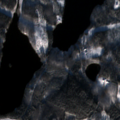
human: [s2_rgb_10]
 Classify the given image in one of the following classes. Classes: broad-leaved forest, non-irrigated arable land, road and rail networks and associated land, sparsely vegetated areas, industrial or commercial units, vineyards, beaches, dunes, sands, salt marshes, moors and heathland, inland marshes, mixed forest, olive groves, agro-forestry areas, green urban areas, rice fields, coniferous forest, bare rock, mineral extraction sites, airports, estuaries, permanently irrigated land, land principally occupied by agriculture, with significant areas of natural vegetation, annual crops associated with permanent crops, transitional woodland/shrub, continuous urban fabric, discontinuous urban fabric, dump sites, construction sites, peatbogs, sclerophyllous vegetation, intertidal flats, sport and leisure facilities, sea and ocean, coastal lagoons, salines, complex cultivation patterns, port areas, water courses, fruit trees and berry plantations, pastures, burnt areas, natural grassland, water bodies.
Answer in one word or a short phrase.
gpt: land principally occupied by agriculture, with significant areas of natural vegetation, broad-leaved forest, mixed forest, transitional woodland/shrub, water bodies